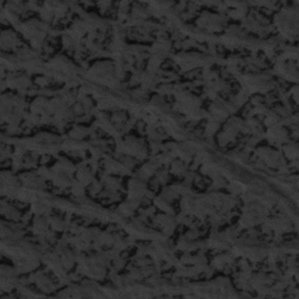
Label: frost